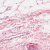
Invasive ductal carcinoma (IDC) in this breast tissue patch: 0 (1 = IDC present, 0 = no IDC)